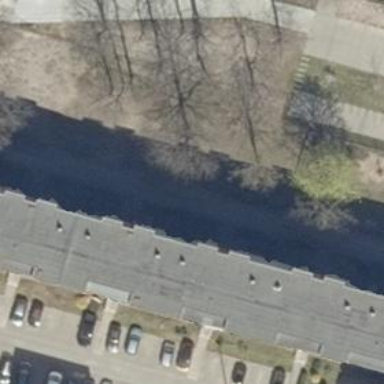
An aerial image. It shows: Concrete footway.